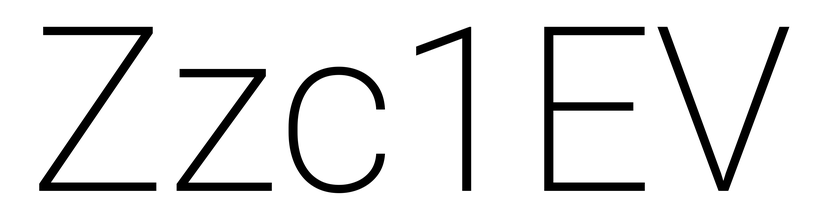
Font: Roboto_ExtraLight